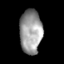
Tissue: skin
Cell type: Myeloid cells
Senescence score: 0.6734
Nuclear area (px): 953
Mean DAPI intensity: 155.124